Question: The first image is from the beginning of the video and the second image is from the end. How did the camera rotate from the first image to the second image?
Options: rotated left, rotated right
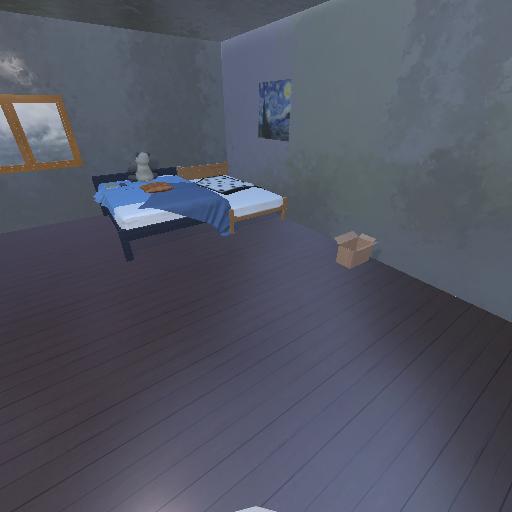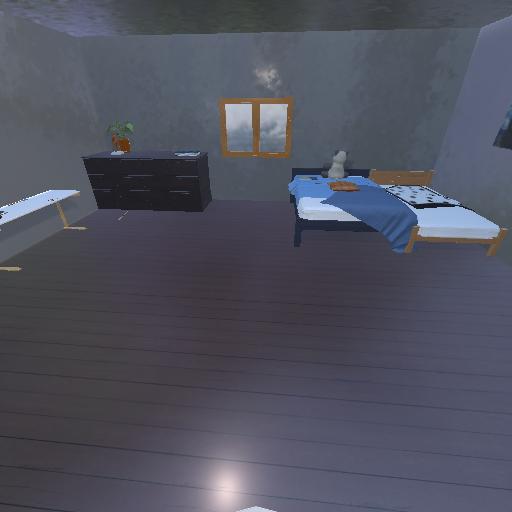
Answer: rotated left